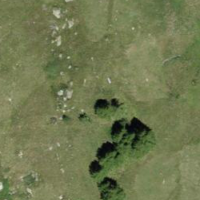
EUNIS habitat code: 23
Species observed at this site:
Arnica montana
Bistorta vivipara